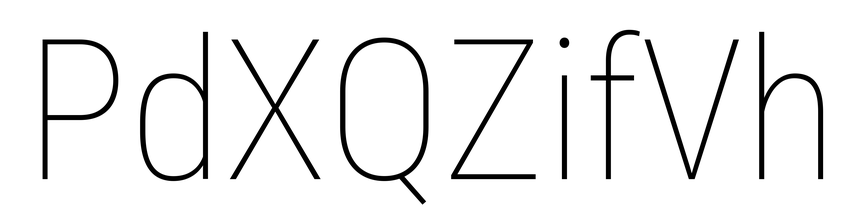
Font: Roboto_Condensed_Thin